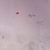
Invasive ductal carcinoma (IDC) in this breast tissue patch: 0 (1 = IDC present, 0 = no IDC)